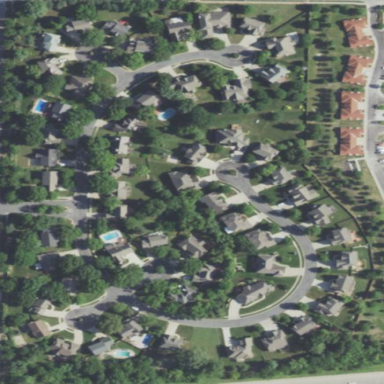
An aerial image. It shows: Residential area consisting of single-family homes.